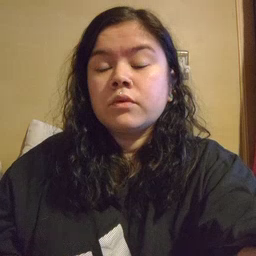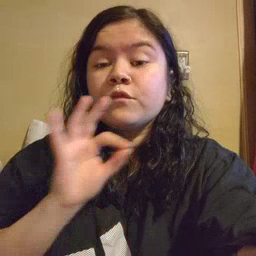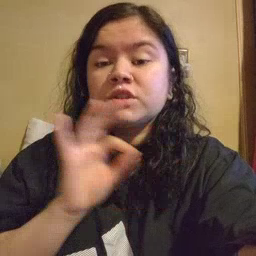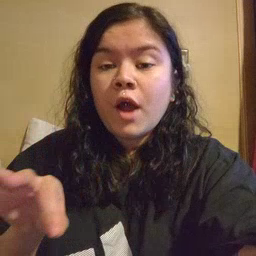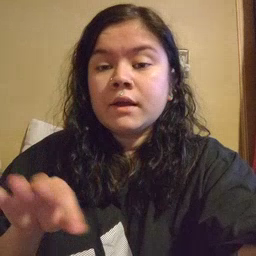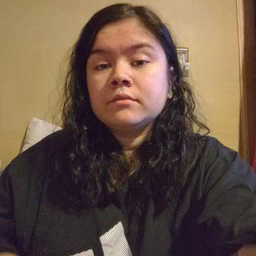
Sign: frenchfries